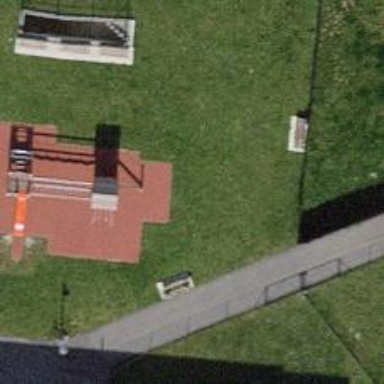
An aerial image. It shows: Playground area for leisure activities on the land.